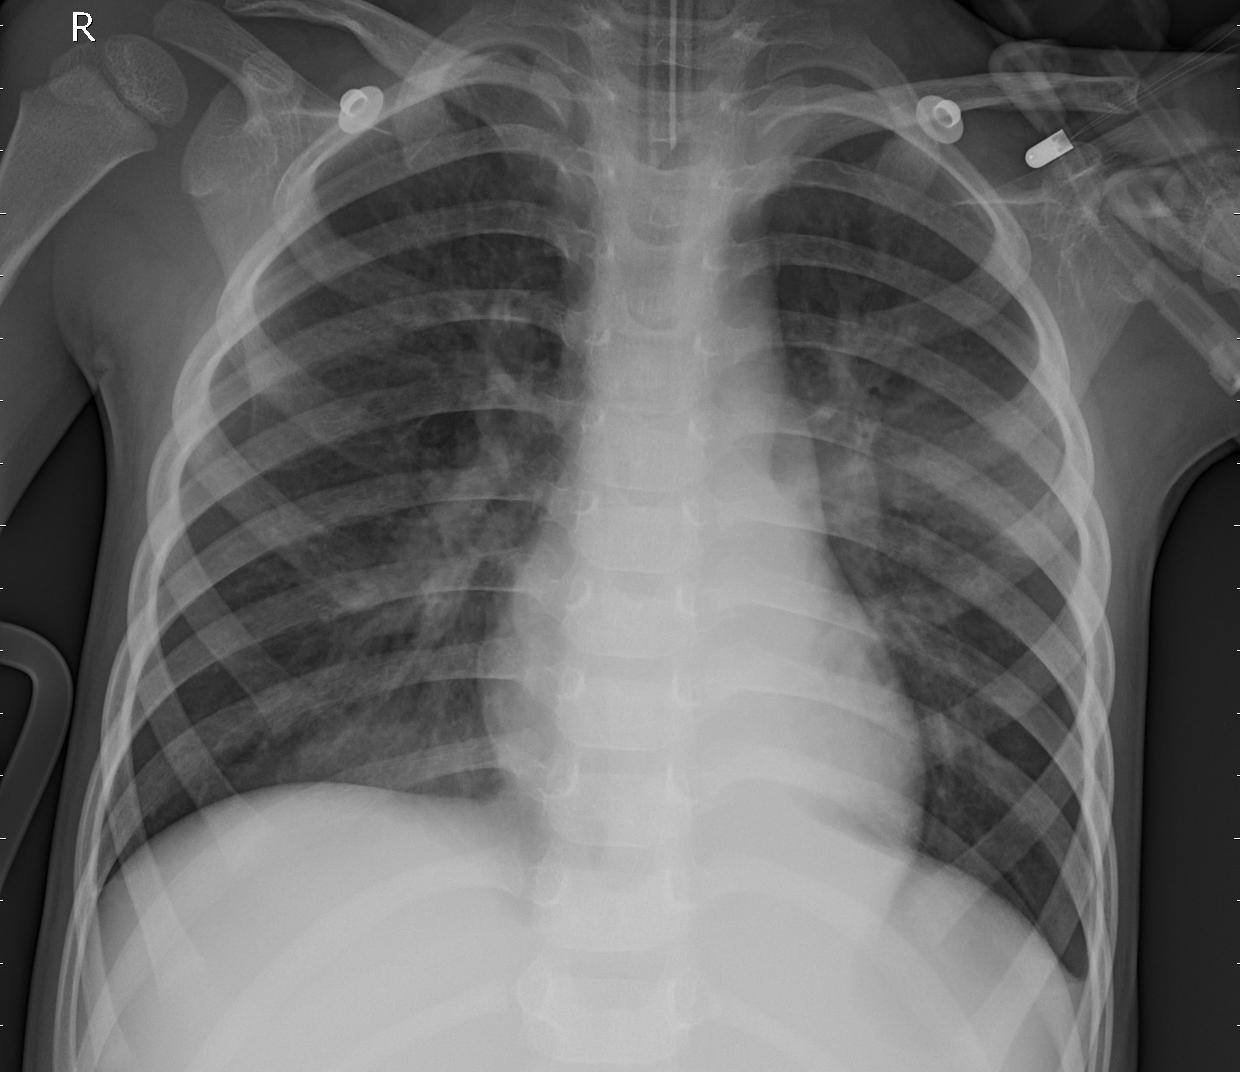
Diagnosis: PNEUMONIA